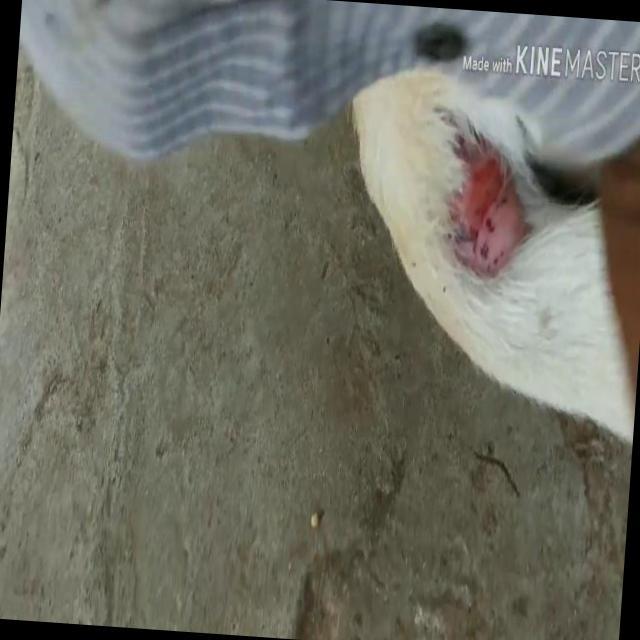
Canine dermatitis — inflammation of the skin presenting with erythema, pruritus, papules, and excoriation. May be allergic, contact, or atopic in origin.